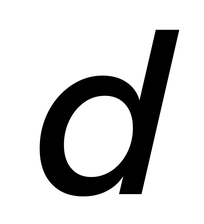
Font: InstrumentSans-Italic_Medium_Italic